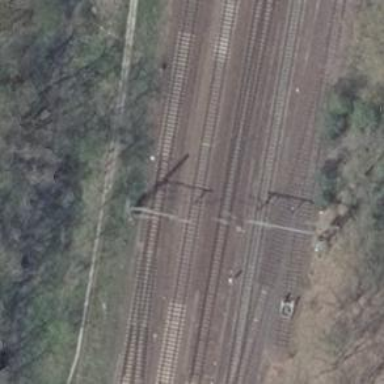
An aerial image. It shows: Railway switch with the turnout on the left side.